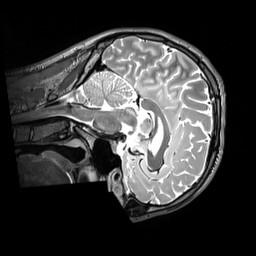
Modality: T2w
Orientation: sagittal
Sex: male
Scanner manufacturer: siemens
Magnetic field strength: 3 T
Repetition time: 3.2 s
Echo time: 0.409 s